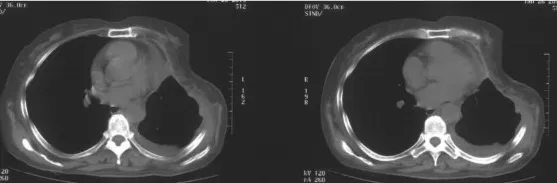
CT scans after operation. The chest CT scan was performed in 7 days after the operation. In the mediastinal window.
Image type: radiology (ct)